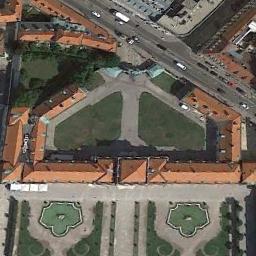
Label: palace